Field crop: tomato
Growth stage: 1
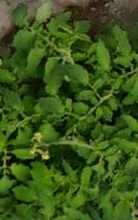
Species: tomato